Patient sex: M
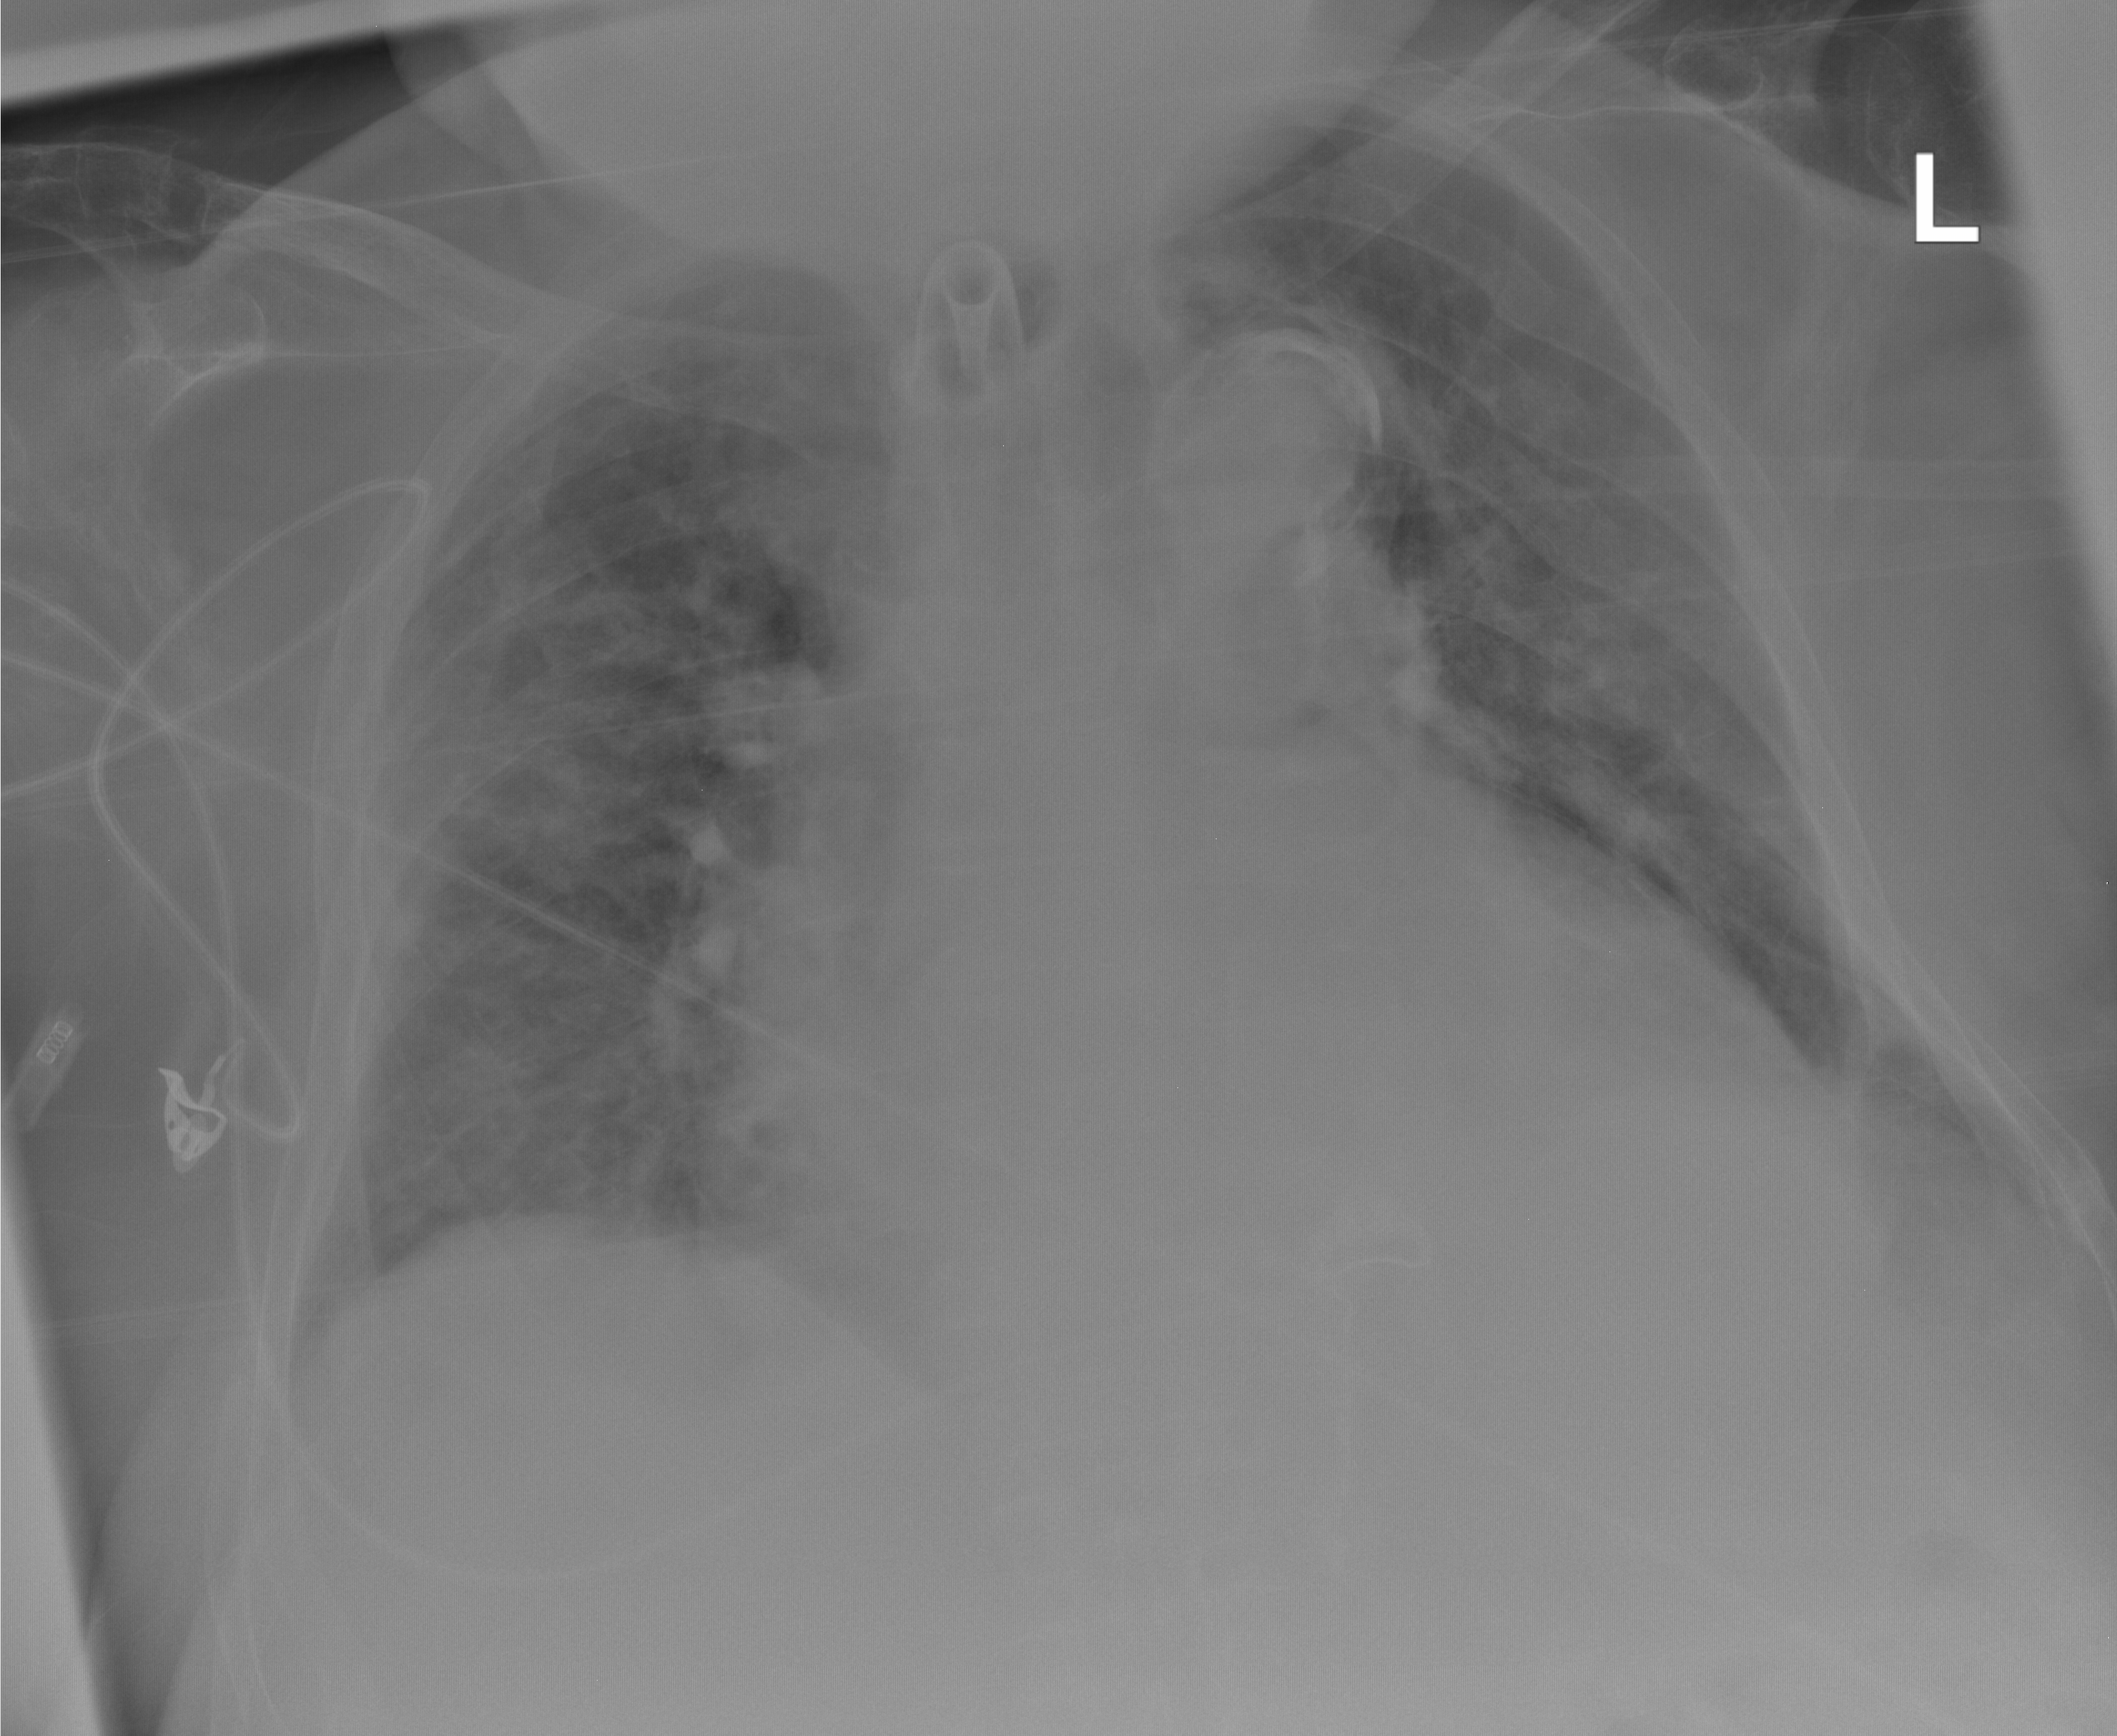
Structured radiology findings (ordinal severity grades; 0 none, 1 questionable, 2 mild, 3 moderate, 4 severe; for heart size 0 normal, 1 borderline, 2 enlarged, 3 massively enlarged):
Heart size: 2
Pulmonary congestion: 2
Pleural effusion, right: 0
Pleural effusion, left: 0
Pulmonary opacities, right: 2
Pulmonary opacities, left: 1
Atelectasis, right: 0
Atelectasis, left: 0